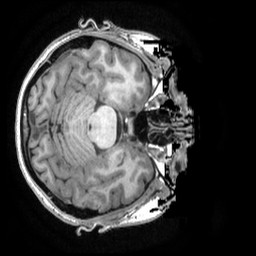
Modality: T1w
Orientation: axial
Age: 31
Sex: female
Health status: healthy
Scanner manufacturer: ge